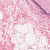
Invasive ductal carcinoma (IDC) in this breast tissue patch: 0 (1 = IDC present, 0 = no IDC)